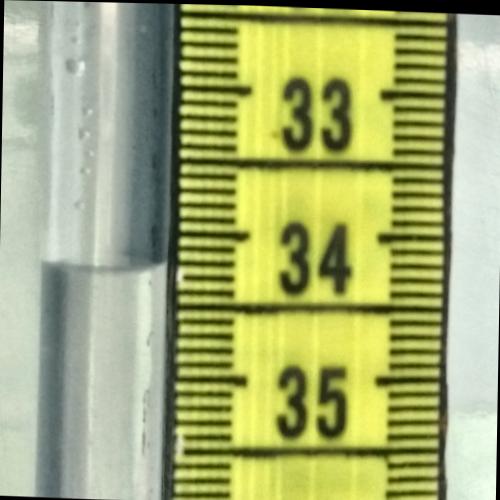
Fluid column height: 34.2 cm